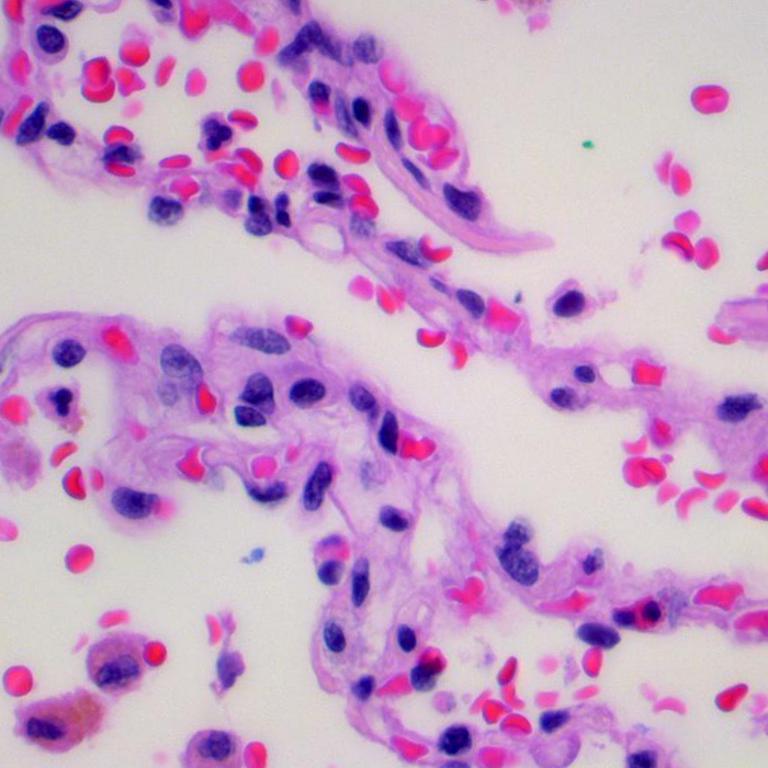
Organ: lung
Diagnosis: benign